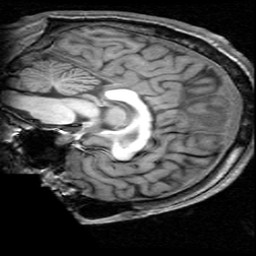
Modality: T1w
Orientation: sagittal
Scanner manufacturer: ge
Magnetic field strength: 3 T
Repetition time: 0.009036 s
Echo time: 0.00184 s